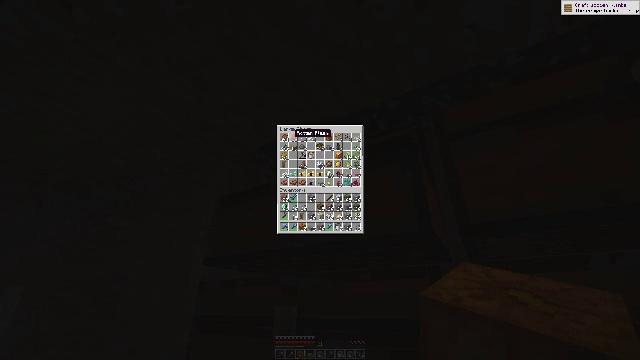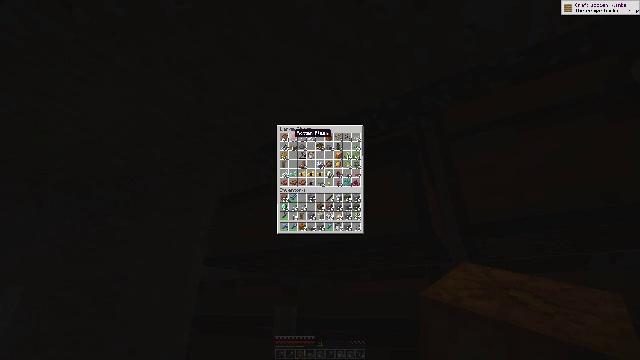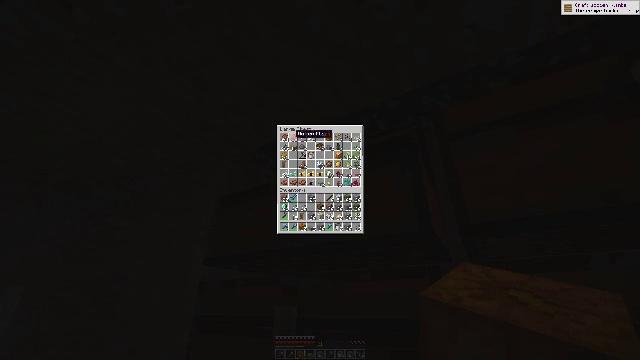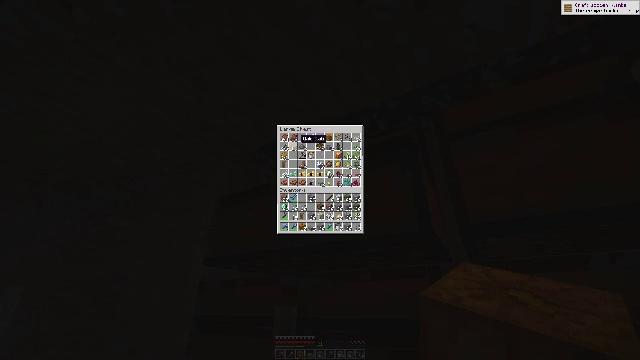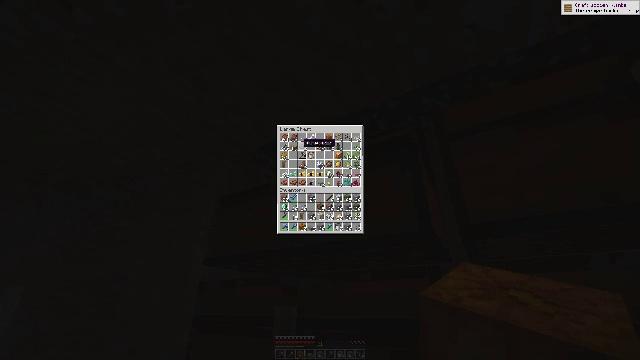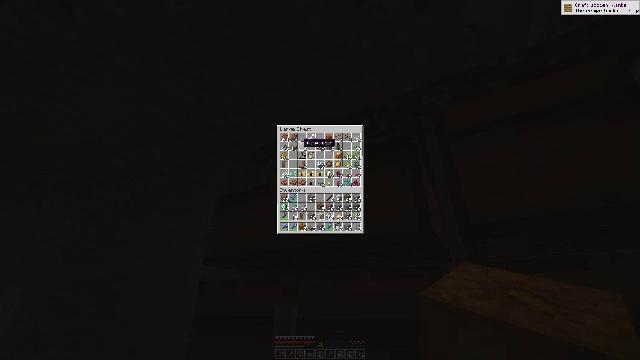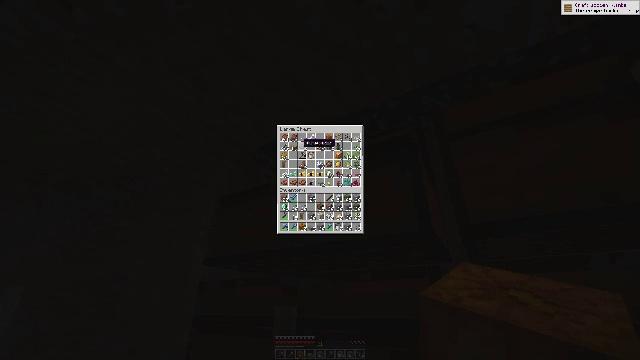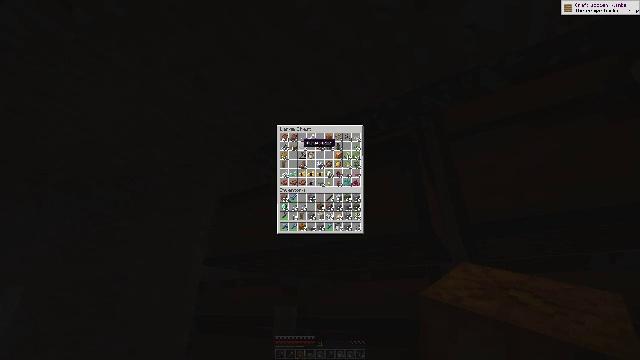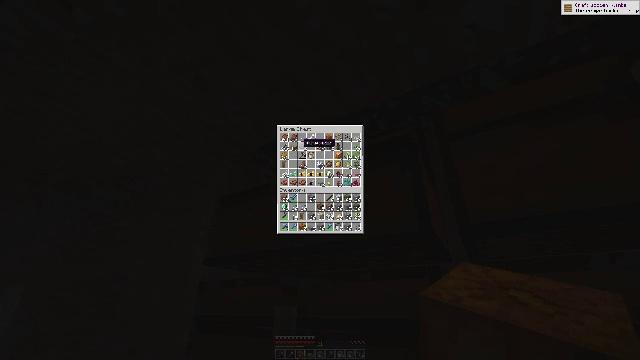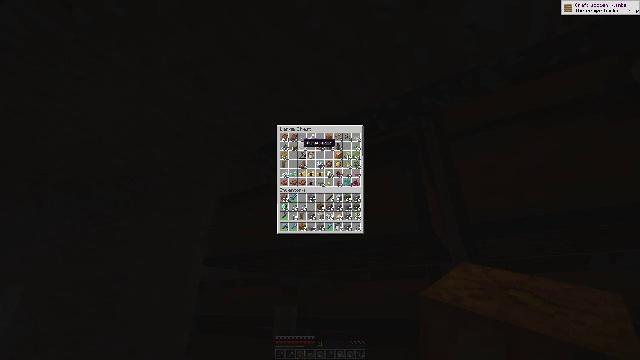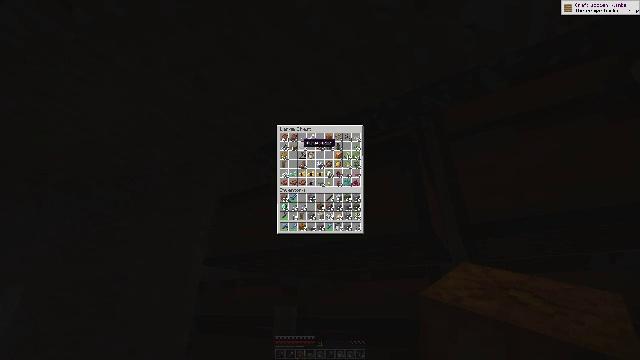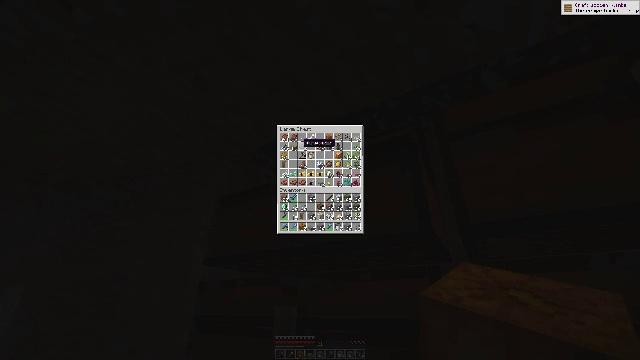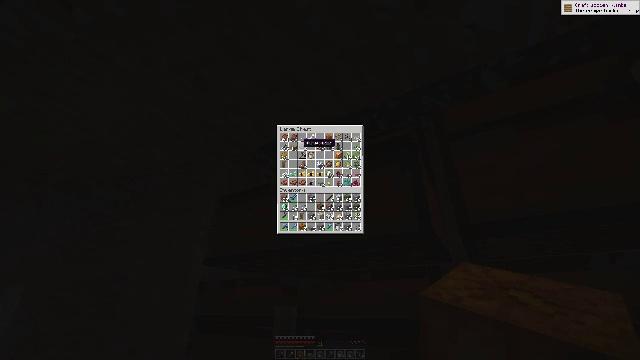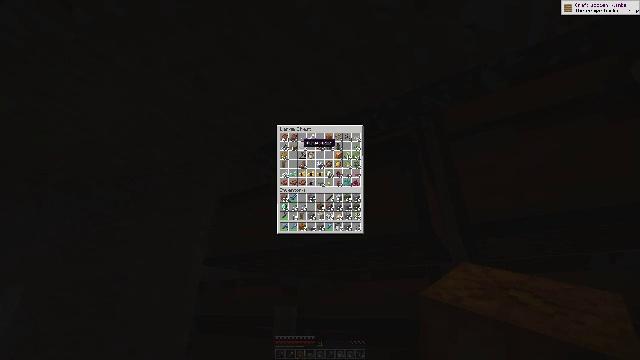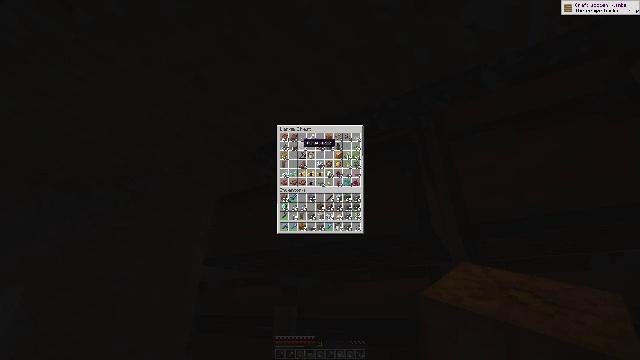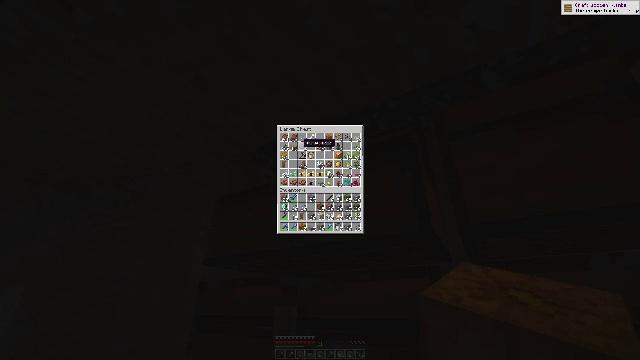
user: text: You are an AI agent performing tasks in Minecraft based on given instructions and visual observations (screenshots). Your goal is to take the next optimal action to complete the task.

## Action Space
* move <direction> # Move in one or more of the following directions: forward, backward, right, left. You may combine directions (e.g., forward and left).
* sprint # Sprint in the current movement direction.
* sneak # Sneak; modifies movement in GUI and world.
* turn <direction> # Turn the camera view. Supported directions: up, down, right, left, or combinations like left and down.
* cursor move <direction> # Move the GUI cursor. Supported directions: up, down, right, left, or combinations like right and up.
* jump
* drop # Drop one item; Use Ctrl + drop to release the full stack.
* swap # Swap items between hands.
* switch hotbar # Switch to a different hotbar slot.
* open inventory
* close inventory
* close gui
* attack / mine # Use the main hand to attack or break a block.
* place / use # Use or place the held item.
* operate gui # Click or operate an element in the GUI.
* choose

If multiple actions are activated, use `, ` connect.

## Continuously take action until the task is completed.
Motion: motion action
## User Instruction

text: Break the composter to recycle it.
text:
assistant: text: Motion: no_op
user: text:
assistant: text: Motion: no_op
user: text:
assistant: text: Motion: turn right and down
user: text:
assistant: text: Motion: turn down
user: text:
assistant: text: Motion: no_op
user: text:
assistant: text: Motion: no_op
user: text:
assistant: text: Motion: no_op
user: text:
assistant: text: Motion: no_op
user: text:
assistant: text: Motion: no_op
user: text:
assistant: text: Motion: no_op
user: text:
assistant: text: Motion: no_op
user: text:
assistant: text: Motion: no_op
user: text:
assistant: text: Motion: no_op
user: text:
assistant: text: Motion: no_op
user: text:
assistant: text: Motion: no_op
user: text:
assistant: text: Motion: no_op
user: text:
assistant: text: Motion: no_op
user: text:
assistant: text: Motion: no_op
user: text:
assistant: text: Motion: no_op
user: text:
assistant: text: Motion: no_op
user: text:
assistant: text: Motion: no_op
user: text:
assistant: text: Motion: no_op
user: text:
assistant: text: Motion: no_op
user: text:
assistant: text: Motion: no_op
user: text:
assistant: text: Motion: no_op
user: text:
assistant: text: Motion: no_op
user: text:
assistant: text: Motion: no_op
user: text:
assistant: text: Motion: no_op
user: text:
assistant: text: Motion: no_op
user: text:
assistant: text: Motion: no_op